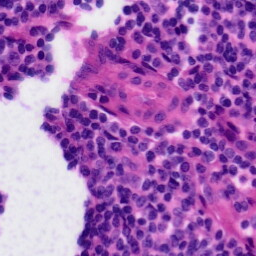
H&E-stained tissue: Tonsil